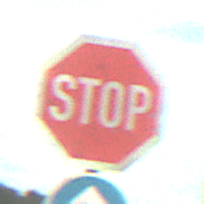
Verkehrszeichen: Stop
Zusatzzeichen unten: VorgeschriebeneFahrtrichtungGeradeaus
Umgebung: Outdoor, RoadRail
Tageszeit: SunriseSunset
Wetter: PartlyCloudy
Licht: Natural
Jahreszeit: NotSpecified
Kontrast: MediumContrast